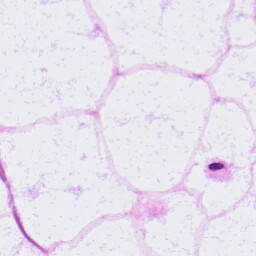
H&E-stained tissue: LymphNode